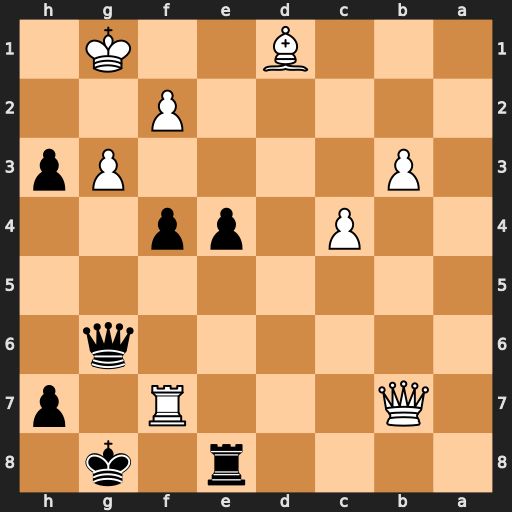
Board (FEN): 4r1k1/1Q3R1p/6q1/8/2P1pp2/1P4Pp/5P2/3B2K1
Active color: b
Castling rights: -
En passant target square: -
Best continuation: fxg3 Rg7+ Qxg7